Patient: sex M, age 36
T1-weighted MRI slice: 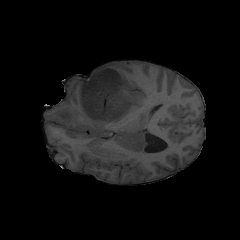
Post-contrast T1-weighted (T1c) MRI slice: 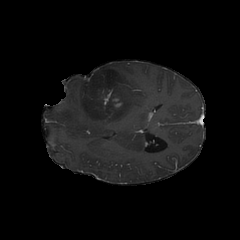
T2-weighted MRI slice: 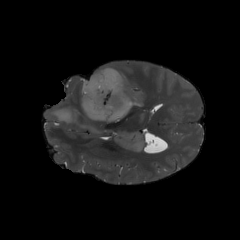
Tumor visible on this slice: yes
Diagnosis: Glioblastoma, IDH-wildtype
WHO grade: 4